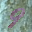
Label: 9